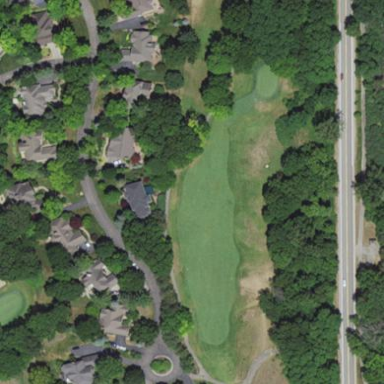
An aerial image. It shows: Area of rough grass used for golf.